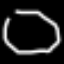
Label: octagon